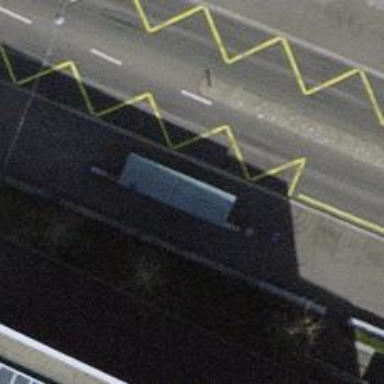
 serving as platform for public transportation."